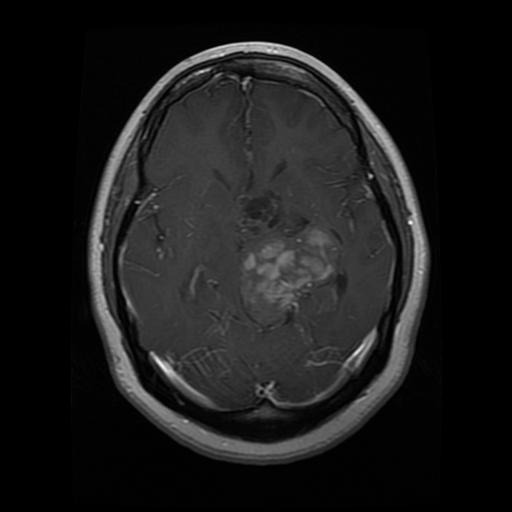
Label: glioma